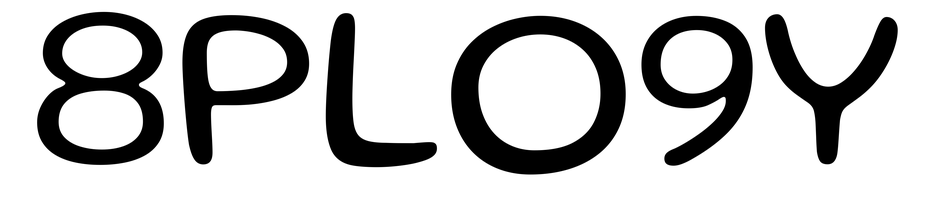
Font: Gluten_Light